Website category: jobs
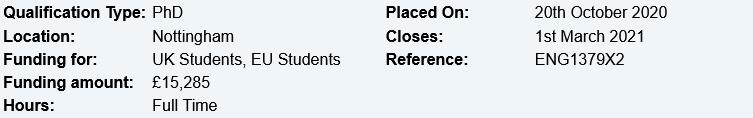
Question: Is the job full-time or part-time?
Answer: Full Time

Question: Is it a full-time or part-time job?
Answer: Full Time

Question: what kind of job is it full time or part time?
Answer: Full Time

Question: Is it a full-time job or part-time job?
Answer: Full Time

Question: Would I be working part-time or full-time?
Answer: Full Time

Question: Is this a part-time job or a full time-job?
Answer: Full Time

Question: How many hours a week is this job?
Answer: Full Time

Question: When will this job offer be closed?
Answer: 1st March 2021

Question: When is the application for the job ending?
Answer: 1st March 2021

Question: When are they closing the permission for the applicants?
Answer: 1st March 2021

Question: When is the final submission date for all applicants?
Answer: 1st March 2021

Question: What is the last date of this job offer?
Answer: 1st March 2021

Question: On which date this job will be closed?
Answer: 1st March 2021

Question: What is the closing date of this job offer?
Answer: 1st March 2021

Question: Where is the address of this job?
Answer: Nottingham

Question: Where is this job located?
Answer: Nottingham

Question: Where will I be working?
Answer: Nottingham

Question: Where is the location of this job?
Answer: Nottingham

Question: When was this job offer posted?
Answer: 20th October 2020

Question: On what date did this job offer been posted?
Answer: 20th October 2020